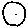
Label: circle